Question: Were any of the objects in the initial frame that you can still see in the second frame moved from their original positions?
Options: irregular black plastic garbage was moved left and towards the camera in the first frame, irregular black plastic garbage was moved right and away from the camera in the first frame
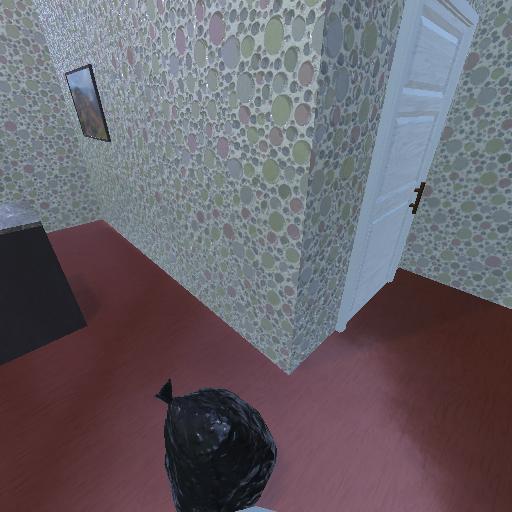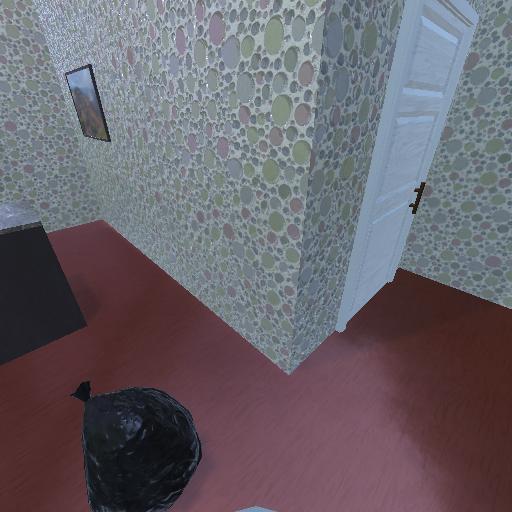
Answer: irregular black plastic garbage was moved left and towards the camera in the first frame